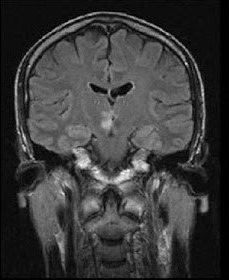
Label: notumor